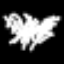
Label: leaf